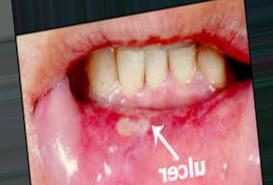
Condition: Mouth Ulcer